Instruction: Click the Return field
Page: home
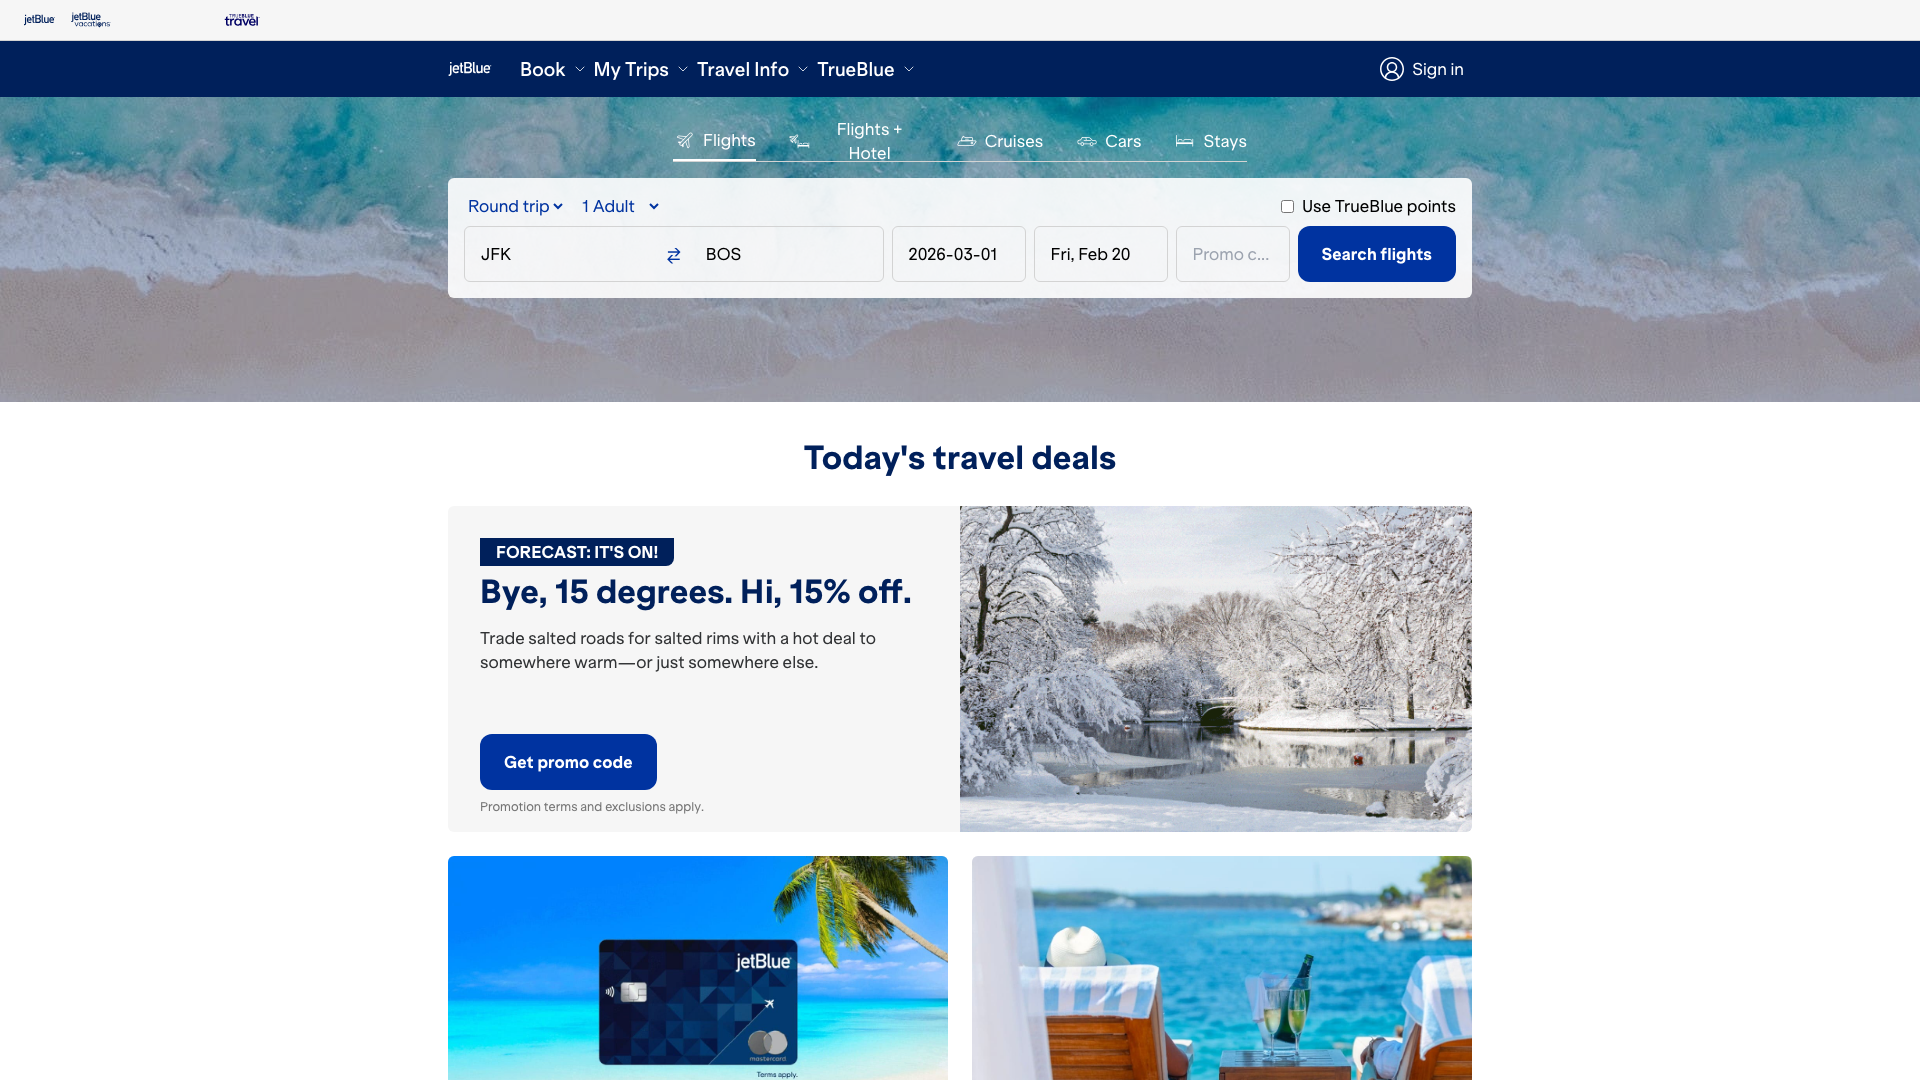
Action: click